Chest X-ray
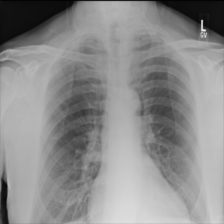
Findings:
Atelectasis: negative
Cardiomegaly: negative
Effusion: negative
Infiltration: negative
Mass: negative
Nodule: negative
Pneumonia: negative
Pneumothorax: negative
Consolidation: negative
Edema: negative
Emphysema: negative
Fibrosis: negative
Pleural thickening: negative
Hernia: negative